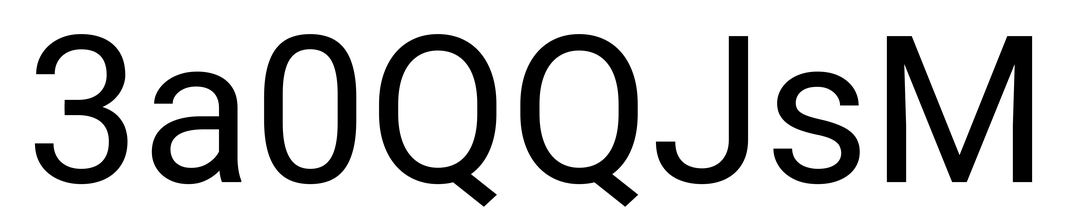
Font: Roboto_Regular